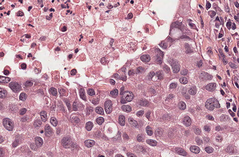
Tumor epithelial tissue: yes
Tumor-associated stroma tissue: yes
Normal tissue: no